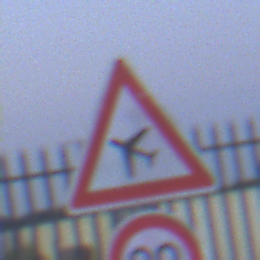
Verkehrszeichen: FlugbetriebRechts
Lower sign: Geschwindigkeit90
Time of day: SunriseSunset
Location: Outdoor (Suburban)
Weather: PartlyCloudy
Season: NotSpecified
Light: Natural